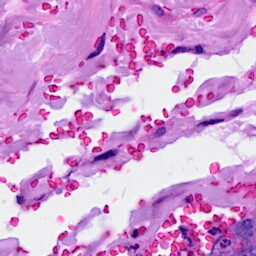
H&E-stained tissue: Breast